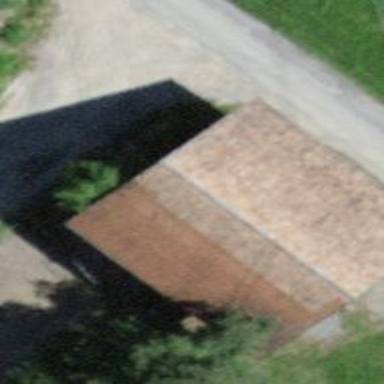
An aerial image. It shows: Rural barn.